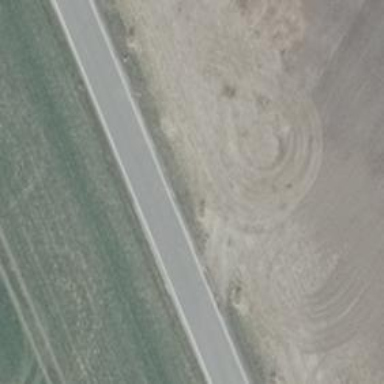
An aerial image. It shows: Tertiary road.